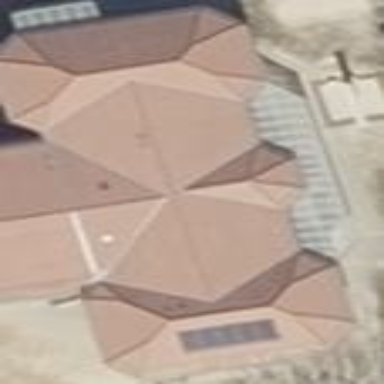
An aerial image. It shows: Kindergarten with hipped roof shape.